Interaction volume radius: 10 \u00c5
Interaction volume height: 15 \u00c5
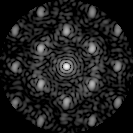
Disorder parameter: 0.4382